Question: I'm trying to masochistically sync note timings to align to this grid: (zoom in to see the grid properly)

(notice how 2 of the rows don't align right) but everything I try doesn't seem to work. My main issue is that this be done in real-time, I can't preprocess it. (it's already slow enough as it is)
To explain the image:
The first row of the image is the max speed at which notes play. It's 20 NPS (notes per second). The second row doesn't align to the grid, it is 13.25 NPS. The 3rd 10 NPS. The 4th is 6.25 NPS. All the others are 20/n for n from 3 to 20.
If we call each section of the grid a "frame", and considering 20 NPS matches up with the frames, we have 20 FPS. The only thing I can do here is to choose in which frame to play a note. That is, for 20 NPS, I play a note on every frame, but for 10 NPS I skip 1 frame every note, and so on...
What I'm trying to do is come up with an algorithm that skips frames so that a 13.25 NPS song would still sound good even if I have to match/align notes to the 20 NPS/FPS grid.
Any ideas on how I can do this?
You can see everything I've already tried here: <URL>
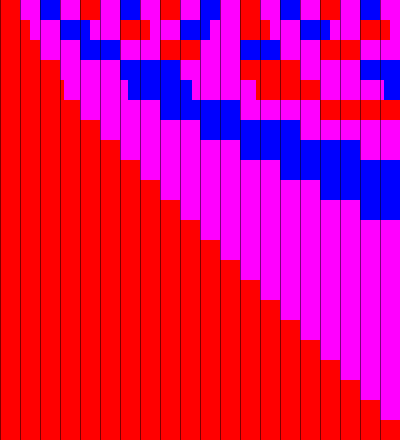
Answer: The linked code would never work, as there is a <URL> that makes it sleep too long. But here is a workaround:
Instead of calling sleep() directly, you should call it like so:
'''
local function sleep_workaround(d)
local t = d * 20
for i=1,math.floor(t) do
sleep(0.05) -- 0.05s sleeps don't trigger the bug
end
end
'''
This is due to faulty ComputerCraft code doing 'x -= 0.05' each tick, which causes floating point errors, instead of converting the input to an integer and doing 'x -= 1' each tick. As ComputerCraft uses Java, this is some simple Java code that shows the bug:
'''
for (double d : new double[]{0.0, 0.05, 0.1, 0.15, 0.2, 0.25, 0.3, 0.35, 0.4, 0.45, 0.5, 0.55, 0.6, 0.65, 0.7, 0.75, 0.8, 0.85, 0.9, 0.95, 1.0}) {
int i;
double in = d;
for (i = 0; d > 0.0; i++, d -= 0.05) {}
System.out.println(in + " " + i);
}
'''